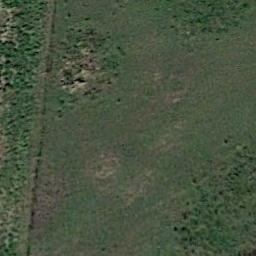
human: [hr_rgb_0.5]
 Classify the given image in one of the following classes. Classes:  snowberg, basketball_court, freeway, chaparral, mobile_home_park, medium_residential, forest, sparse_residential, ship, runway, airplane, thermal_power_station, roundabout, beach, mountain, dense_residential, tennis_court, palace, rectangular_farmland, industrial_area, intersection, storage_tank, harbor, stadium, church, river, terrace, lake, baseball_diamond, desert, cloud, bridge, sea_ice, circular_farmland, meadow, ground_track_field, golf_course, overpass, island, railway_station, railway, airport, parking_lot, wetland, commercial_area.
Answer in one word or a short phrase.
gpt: meadow